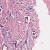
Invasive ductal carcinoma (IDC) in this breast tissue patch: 1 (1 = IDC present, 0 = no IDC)